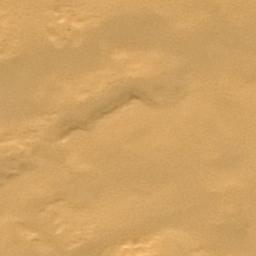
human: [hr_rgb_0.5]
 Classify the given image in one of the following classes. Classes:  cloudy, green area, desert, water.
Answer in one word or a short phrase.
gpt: desert